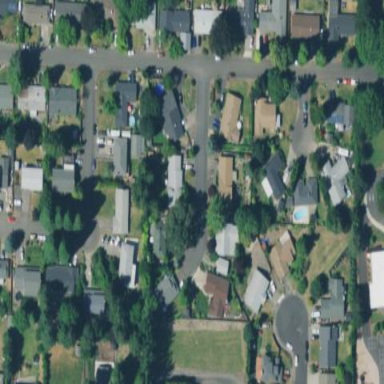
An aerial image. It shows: This residential area consists of single-family homes.